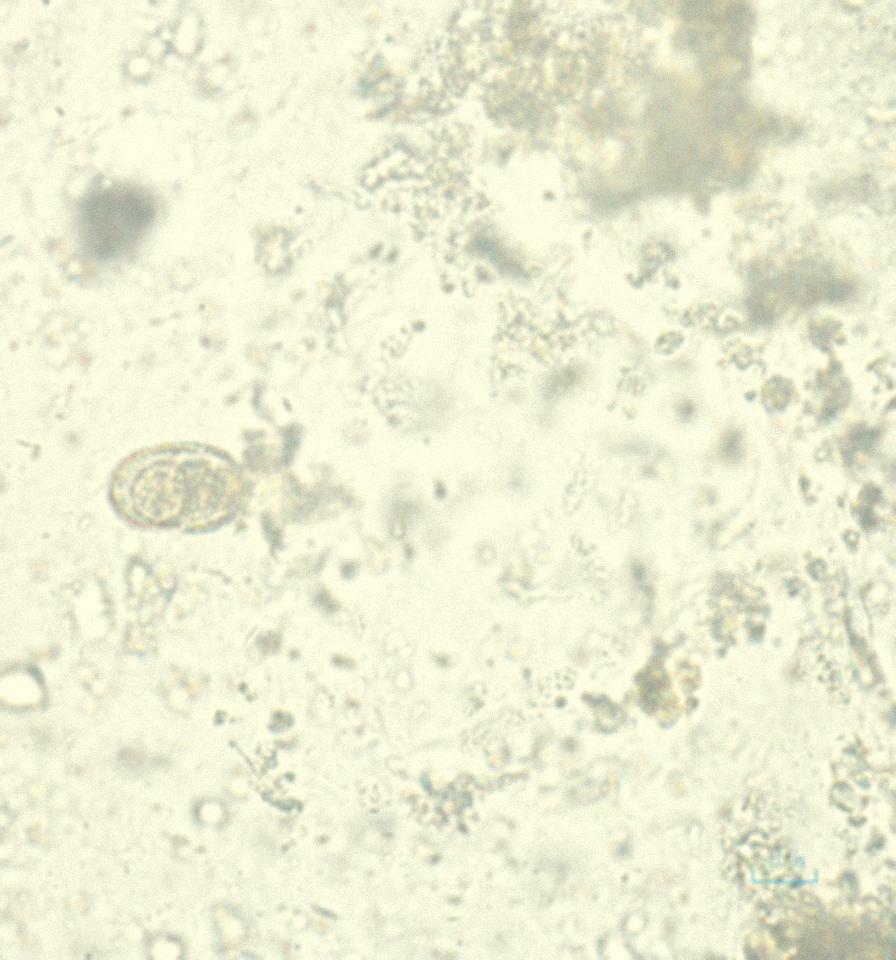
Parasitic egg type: Capillaria philippinensis